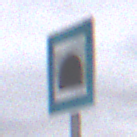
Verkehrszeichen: Tunnel
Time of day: Midday
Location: Outdoor (Nature)
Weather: Overcast
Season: NotSpecified
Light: Natural